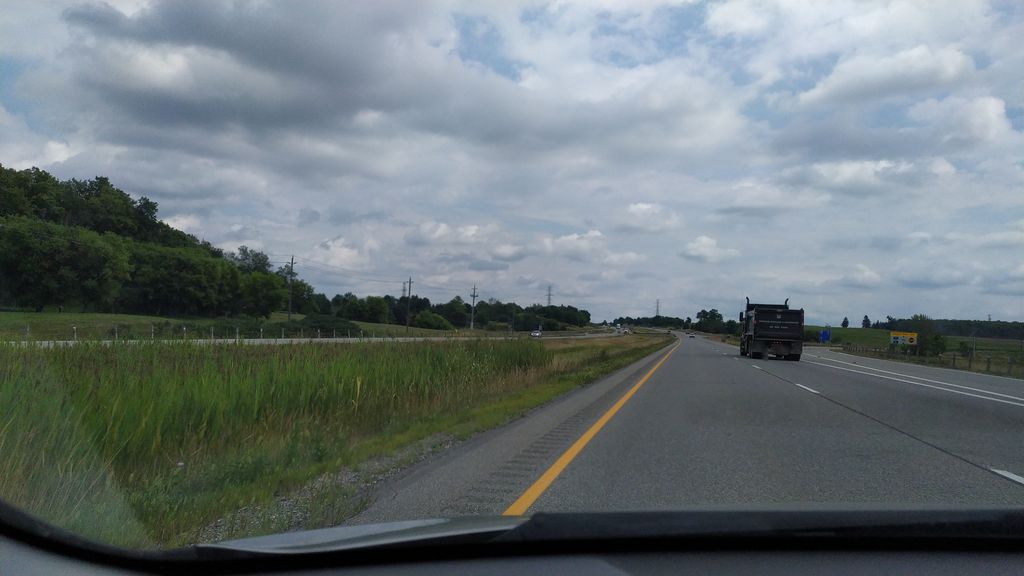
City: kitchener-waterloo